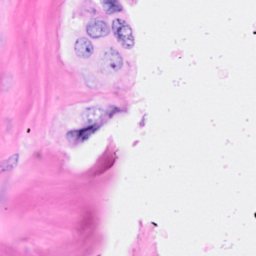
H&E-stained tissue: Breast